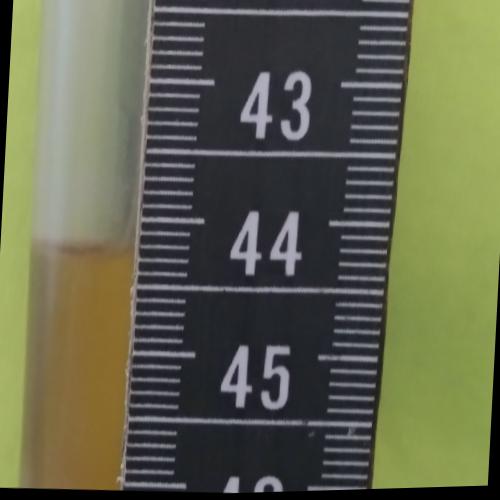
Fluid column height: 44.2 cm